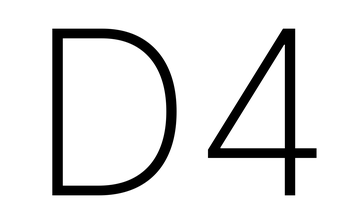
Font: Inter_ExtraLight